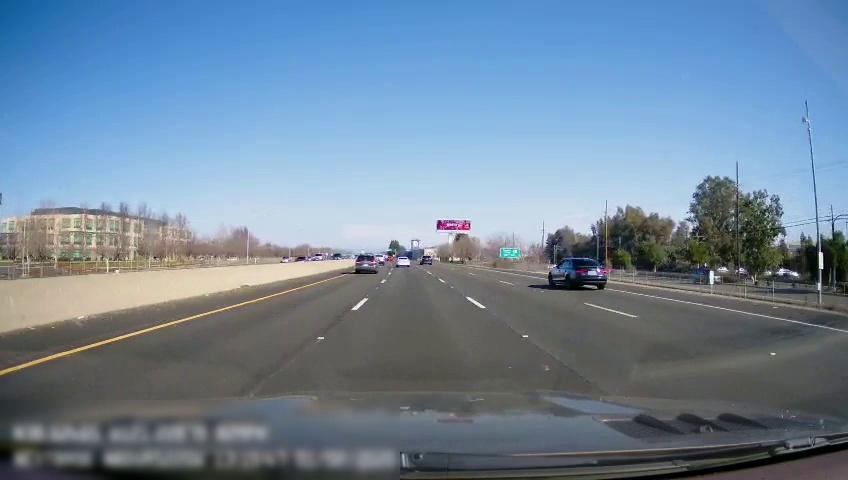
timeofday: Day
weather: Sunny
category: Drivable Space
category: Vehicles | SUV
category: Vehicles | Truck
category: Vehicles | Car
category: Vehicles | Car
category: Lanes | Current Lane
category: Lanes | Current Lane
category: Lanes | Current Lane
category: Lanes | Alternate Lane
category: Lanes | Alternate Lane
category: Lanes | Alternate Lane
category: Traffic | Signs